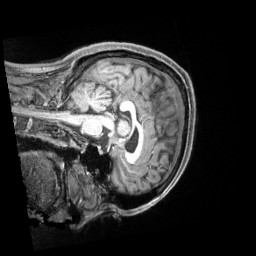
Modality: T1w
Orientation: sagittal
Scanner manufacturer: siemens
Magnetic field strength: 3 T
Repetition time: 2.5 s
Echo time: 0.00218 s